Question: My goal is to add some custom-styles to the CKEditor (Version 3.6.6.2).
I already got a solution, but they interfere with the build-in image-upload functionality.

The feature to add an image, which is then stored in the current document, is gone.
So i am afraid that there are more, currently undiscovered, problems with it.
'''
<xp:inputRichText value="#{document1.Body}" id="html1" htmlFilter="identity" htmlFilterIn="identity" />
<xp:scriptBlock id="scriptBlock1" type="text/javascript">
<xp:this.value><![CDATA[
var ckEditorClientId = "#{javascript: getClientId("html1")}";
CKEDITOR.replace( ckEditorClientId,
{stylesSet: [
{ name : 'MyStyle', element : 'span', attributes : { 'class' : 'myStyle' } }
],
toolbar : CKEDITOR.config.toolbar_Full
}
);
]]></xp:this.value>
</xp:scriptBlock>
'''
I haved tried to achieve that via dojoAttributes and/or config.js all day long -
nothing worked out for me, but that.
I would be so happy, if anybody can tell me the right way to configure the CKEditor under XPages.
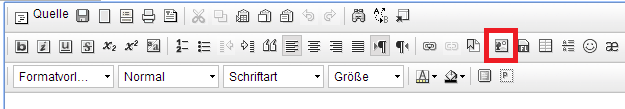
Answer: Is this still relevant? intec.co.uk/xpages-8-5-2-rich-text-extending-the-ckeditor It may not be, now a lot of the resources are in a plugin
[Edit by Dennis K.]
Solution
'''
<xp:inputRichText value="#{document1.html}" id="html1" htmlFilter="identity" htmlFilterIn="identity">
<xp:this.dojoAttributes>
<xp:dojoAttribute name="extraPlugins" value="stylesheetparser"></xp:dojoAttribute>
<xp:dojoAttribute name="toolbarType" value="Full"></xp:dojoAttribute>
<xp:dojoAttribute name="contentsCss" value="CKStyles.css"></xp:dojoAttribute>
</xp:this.dojoAttributes>
</xp:inputRichText>
'''
CKStyles.css
'''
//Example
span.myClass {
color: #00A6C7;
font-size: 1.8em;
font-weight:normal;
}
'''